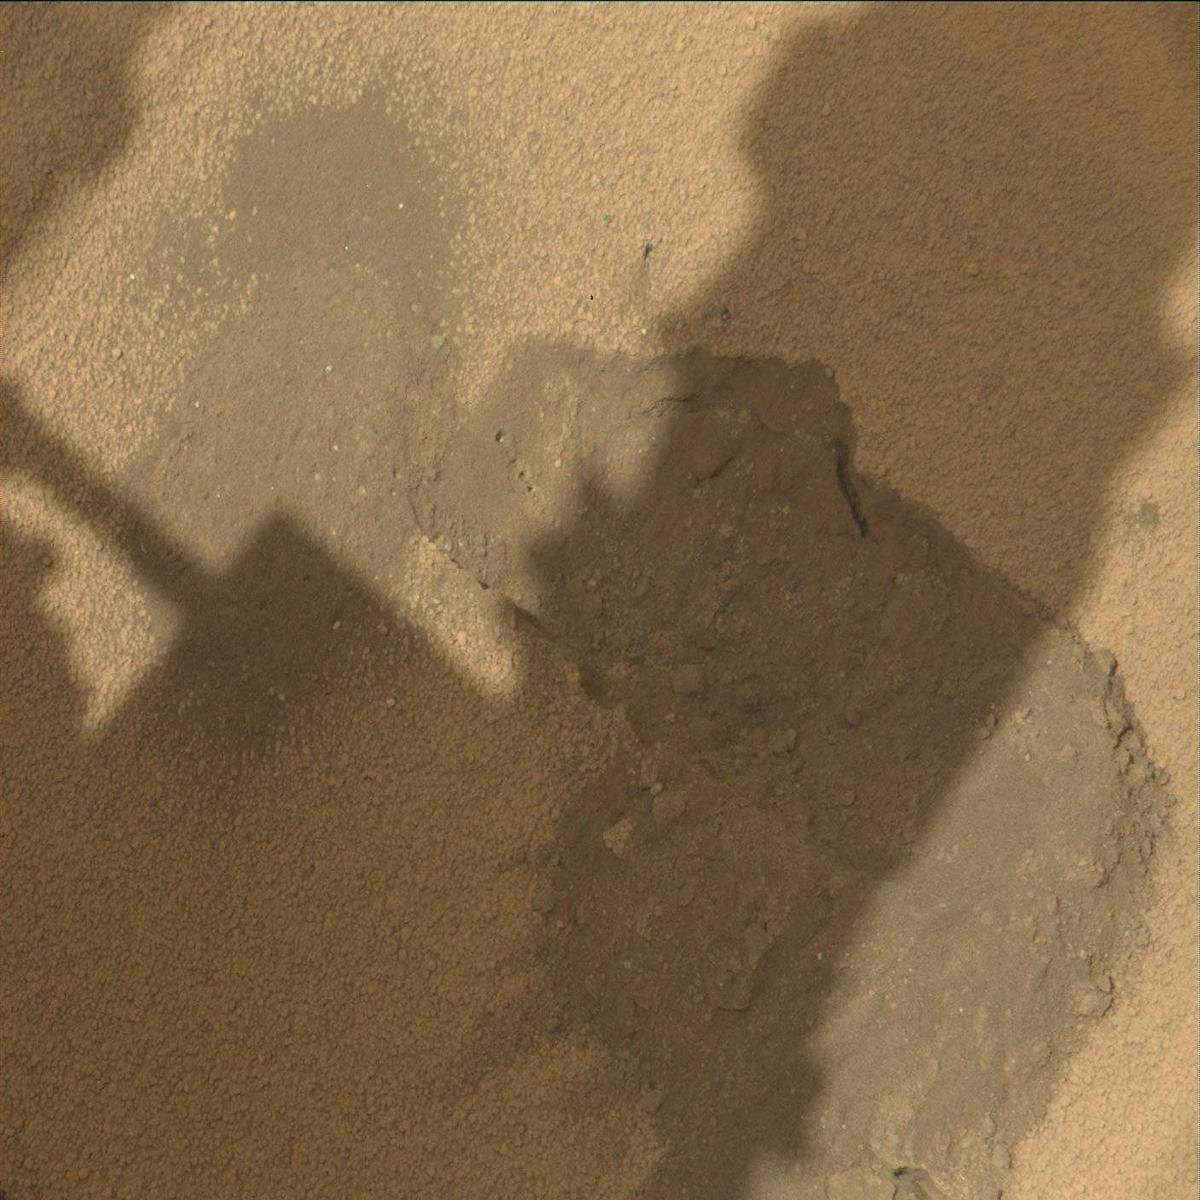
Terrain classes present: Hole, Sand / Soil